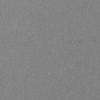
Atmospheric dust classification: not_dusty